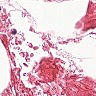
Metastatic tissue present: no